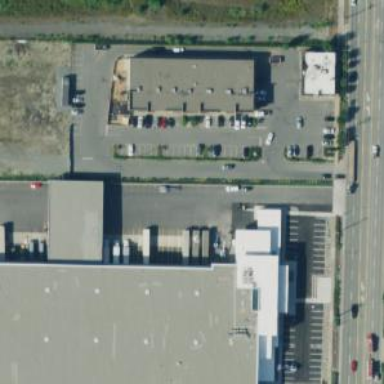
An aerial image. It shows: Retail area with mall.